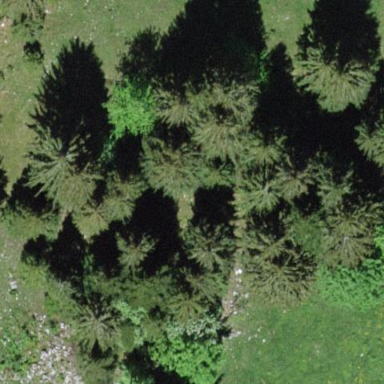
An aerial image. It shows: Forest with evergreen needle-leaved trees.